Question: The row height beyond the last row in TableView () is always the same as the last row height.

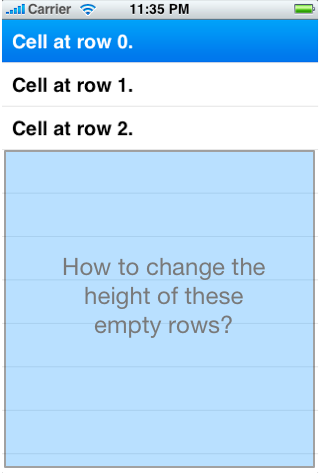
Answer: The private 'UITableView' instance method '_spacingForExtraSeparators' returns the height of the placeholder rows. If you're not writing an app for the App Store, just override that. It returns a CGFloat.
Here's an different approach that is App Store-compliant (as far as I know), and might be easier than creating a dummy row.
'UITableView' sends itself the 'layoutSubviews' message a lot. It does this whenever it adds, removes, or rearranges cells, and whenever it scrolls (and probably other times too). So let's override 'layoutSubviews' to draw a view that starts at the bottom edge of your table view's last section. The view will be filled with a repeating pattern that looks like placeholder cells, with a height you define.
Create a subclass of 'UITableView'. Give your subclass a 'UIView *_bottomView' instance variable. We need to override 'layoutSubviews', so we'll initialize '_bottomView' lazily in that method.
'''
@implementation MyTableView
{
UIView *_bottomView;
}
'''
Override 'layoutSubviews'. The first thing you do in your 'layoutSubviews' is call '[super layoutSubviews]' so you'll continue to act like a proper 'UITableView'.
'''
- (void)layoutSubviews
{
[super layoutSubviews];
'''
The next thing you do is lazily initialize '_bottomView'.
'''
if (!_bottomView) {
'''
You need a pattern to fill '_bottomView', and it needs to look like placeholder cells. Make an image context that's 1 pixel wide, and as tall as you want a placeholder cell to be. Fill the context with white, and paint a separator line (pixel, really) at the bottom. Get the image from the context.
'''
UIGraphicsBeginImageContextWithOptions(CGSizeMake(1, placeholderHeight), YES, 0);
[[UIColor whiteColor] setFill];
UIRectFill(CGRectMake(0, 0, 1, placeholderHeight));
[self.separatorColor setFill];
UIRectFill(CGRectMake(0, placeholderHeight - 1, 1, 1));
UIImage *image = UIGraphicsGetImageFromCurrentImageContext();
UIGraphicsEndImageContext();
'''
Next, create '_bottomView', set its background "color" to that image as a repeating pattern, and add it to yourself as a subview.
'''
_bottomView = [[UIView alloc] initWithFrame:CGRectZero];
_bottomView.opaque = YES;
_bottomView.backgroundColor = [UIColor colorWithPatternImage:image];
[self addSubview:_bottomView];
} // end of if-block
'''
Finally, find the rect of your last section. Use that rect to compute a frame for '_bottomView' that starts at the bottom of the last section, is plenty tall (twice your own height is more than enough), and is as wide as the last section's rect.
'''
int lastSectionIndex = [self.dataSource numberOfSectionsInTableView:self] - 1;
if (lastSectionIndex < 0)
lastSectionIndex = 0;
CGRect lastSectionRect = [self rectForSection:lastSectionIndex];
CGRect bottomViewFrame = CGRectMake(lastSectionRect.origin.x, CGRectGetMaxY(lastSectionRect), lastSectionRect.size.width, self.bounds.size.height * 2);
_bottomView.frame = bottomViewFrame;
'''
Finally, make sure '_bottomView' is your frontmost subview so it will overdraw 'UITableView''s placeholder cells.
'''
[self bringSubviewToFront:_bottomView];
} // end of layoutSubviews
'''
The end.
'''
@end
'''